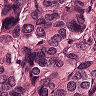
Metastatic tissue present: yes